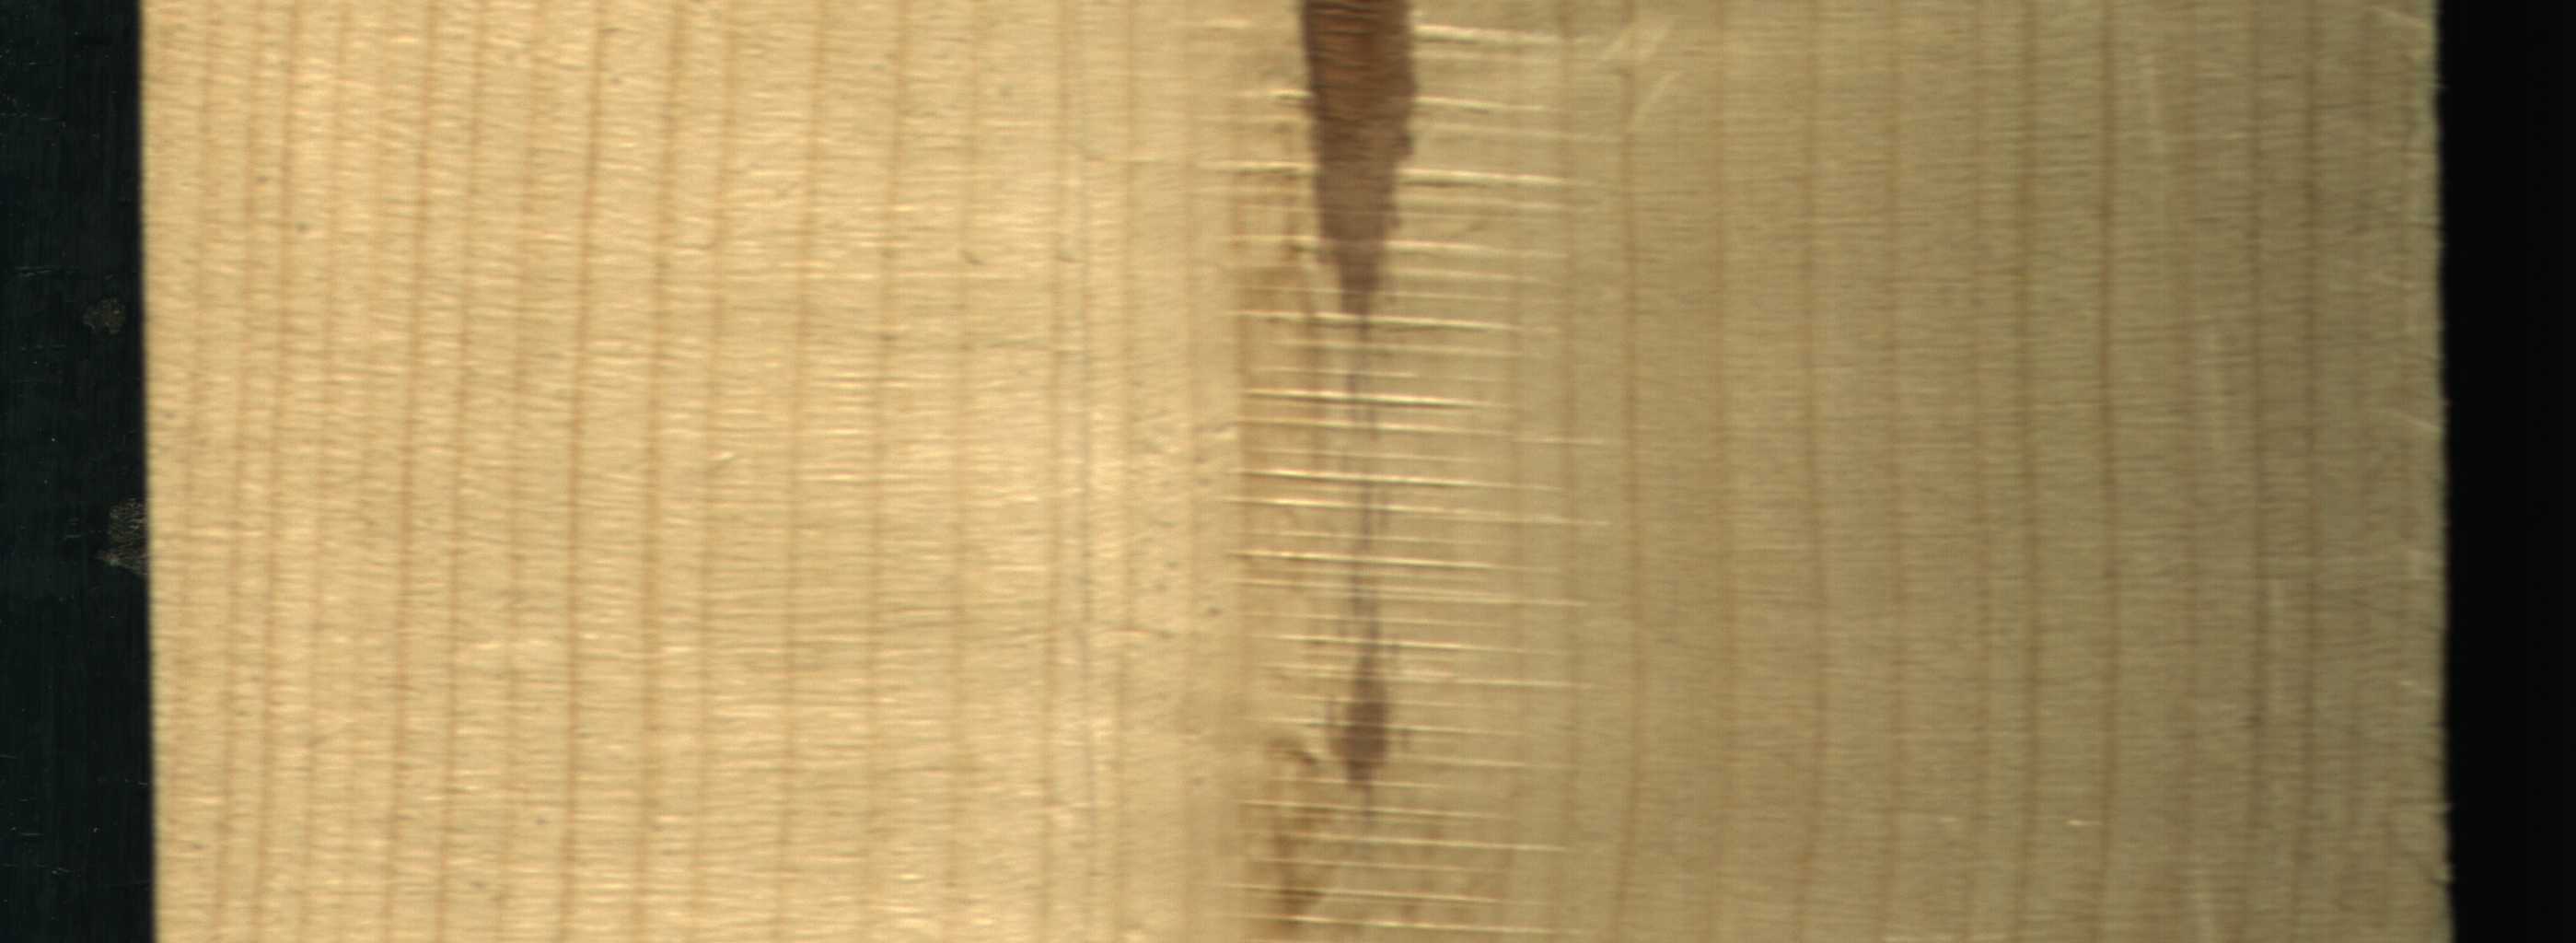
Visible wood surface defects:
Marrow
Quartzity